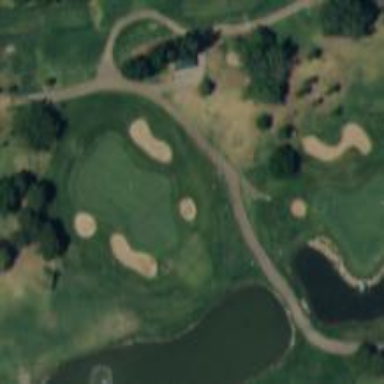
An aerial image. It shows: View of golf hole.